Aerial crown-view tile of a tropical tree (Barro Colorado Island, Panama), acquired 20250915:
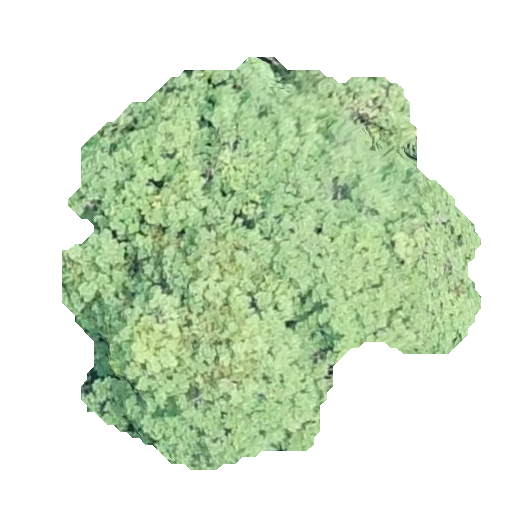
Species: Tabebuia rosea
GBIF accepted scientific name: Tabebuia rosea
Crown area: 174.623 m²